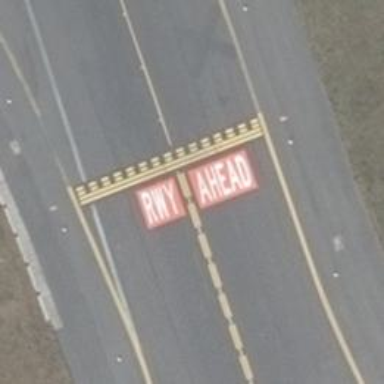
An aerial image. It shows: Runway holding position.